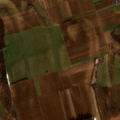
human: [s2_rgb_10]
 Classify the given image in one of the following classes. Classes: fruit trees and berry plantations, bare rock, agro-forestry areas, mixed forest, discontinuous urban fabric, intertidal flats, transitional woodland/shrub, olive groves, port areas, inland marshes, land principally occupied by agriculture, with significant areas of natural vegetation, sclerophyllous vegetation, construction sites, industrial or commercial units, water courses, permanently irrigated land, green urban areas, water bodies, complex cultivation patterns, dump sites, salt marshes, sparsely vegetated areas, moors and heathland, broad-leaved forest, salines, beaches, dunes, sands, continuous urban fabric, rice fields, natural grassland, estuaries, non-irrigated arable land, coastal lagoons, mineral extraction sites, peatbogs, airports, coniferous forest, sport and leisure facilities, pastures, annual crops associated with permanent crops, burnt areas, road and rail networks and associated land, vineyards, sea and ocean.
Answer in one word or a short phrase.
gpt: non-irrigated arable land, land principally occupied by agriculture, with significant areas of natural vegetation, broad-leaved forest